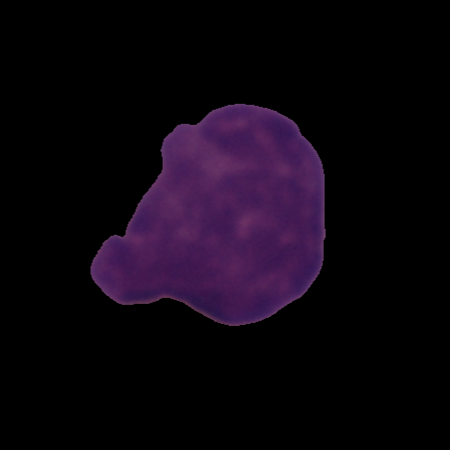
Label: cancer